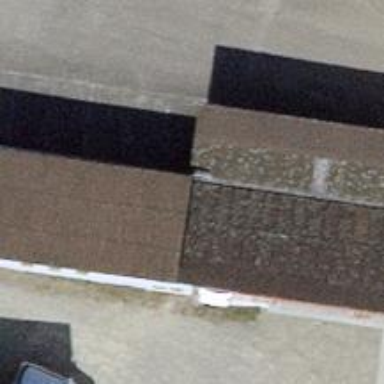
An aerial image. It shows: Warehouse building.